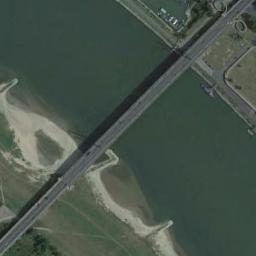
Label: bridge